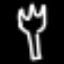
Label: fork